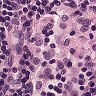
Metastatic tissue present: no